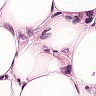
Metastatic tissue present: yes